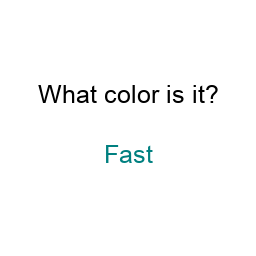
Color: teal
Background color: white
Question text color: black